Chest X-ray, AP view. Patient: 68 years old, sex F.
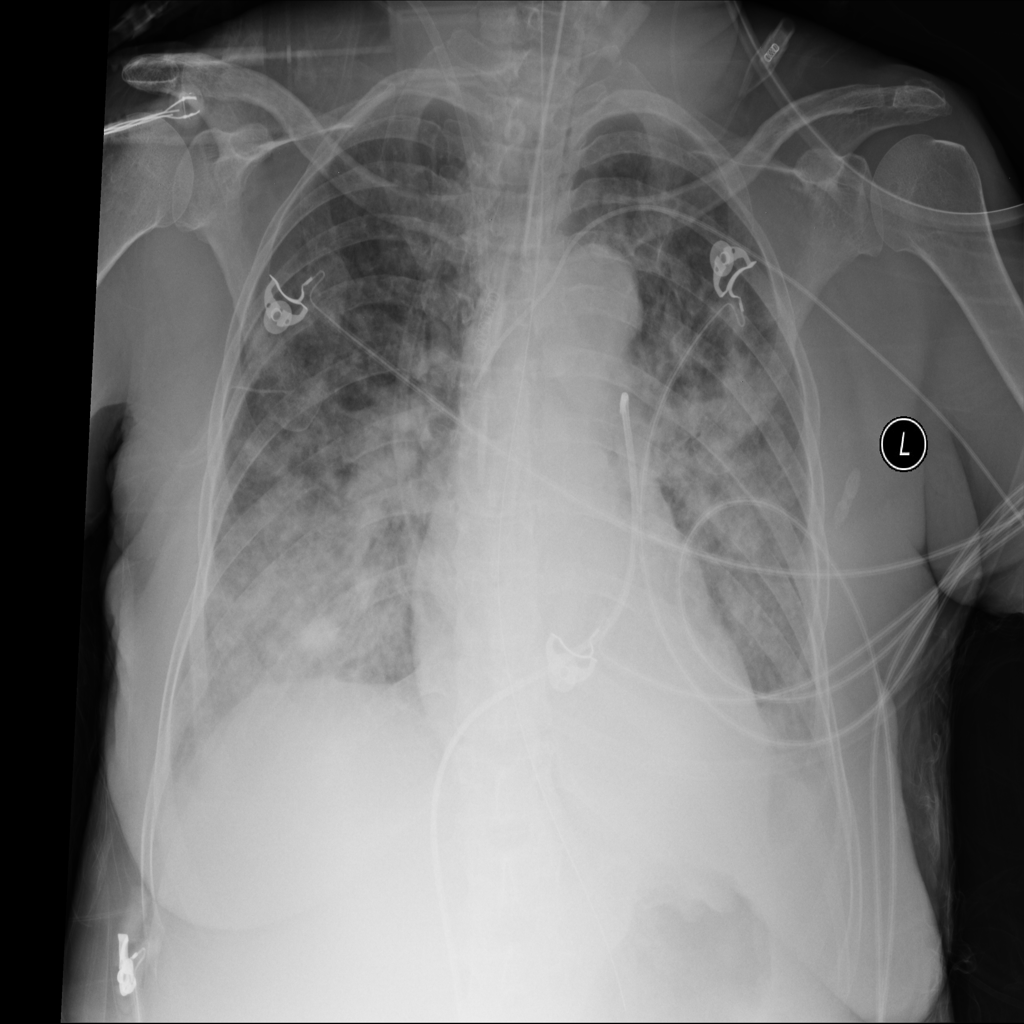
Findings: No Finding